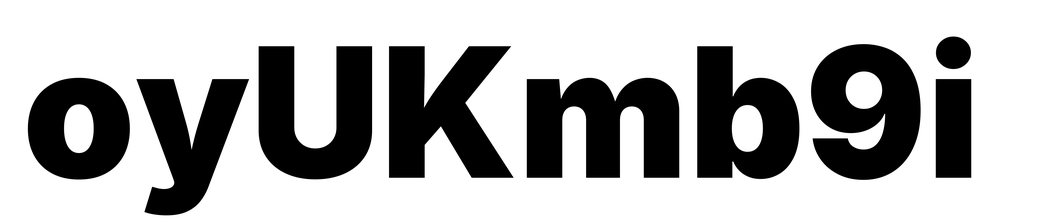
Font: Inter_Black